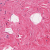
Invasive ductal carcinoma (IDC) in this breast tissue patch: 0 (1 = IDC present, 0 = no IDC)